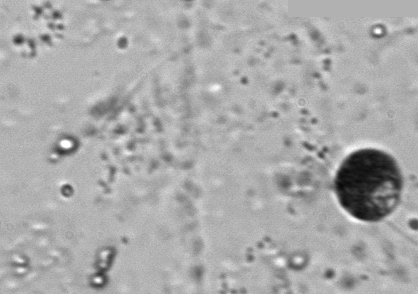
Label: Phaeocystis_debris